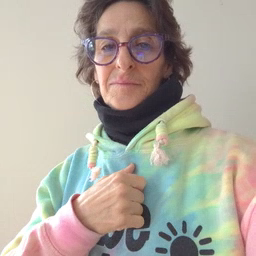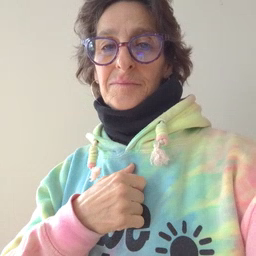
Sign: red